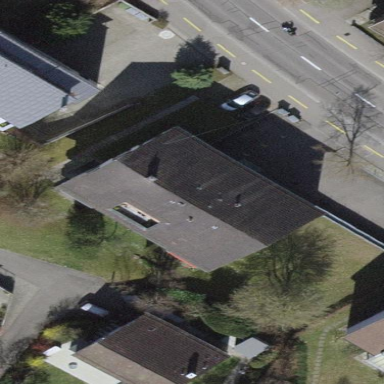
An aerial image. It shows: Apartments building with gabled tile roof.